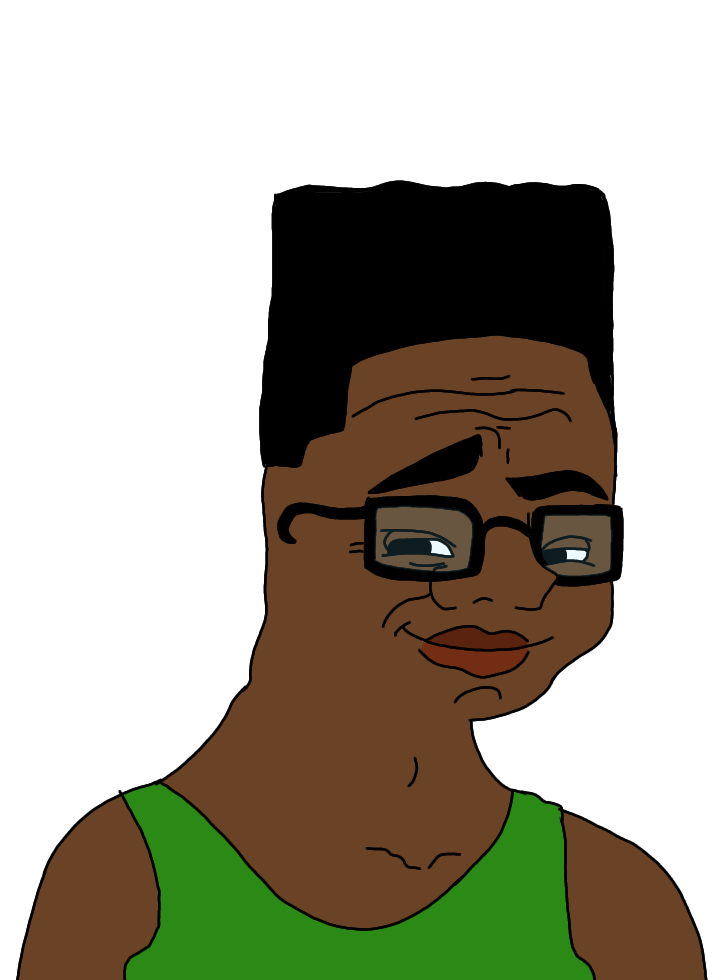
Label: 5_Smugjak